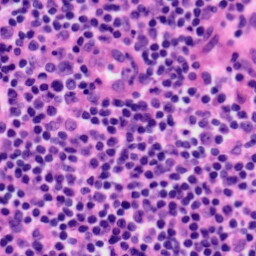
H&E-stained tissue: Tonsil